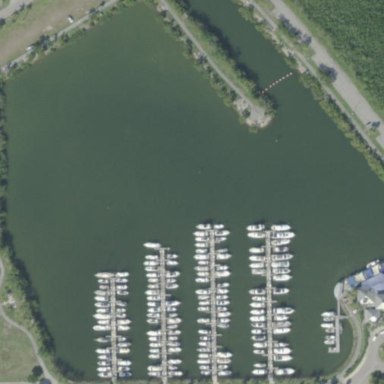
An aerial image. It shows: Marina with sanitary dump station.